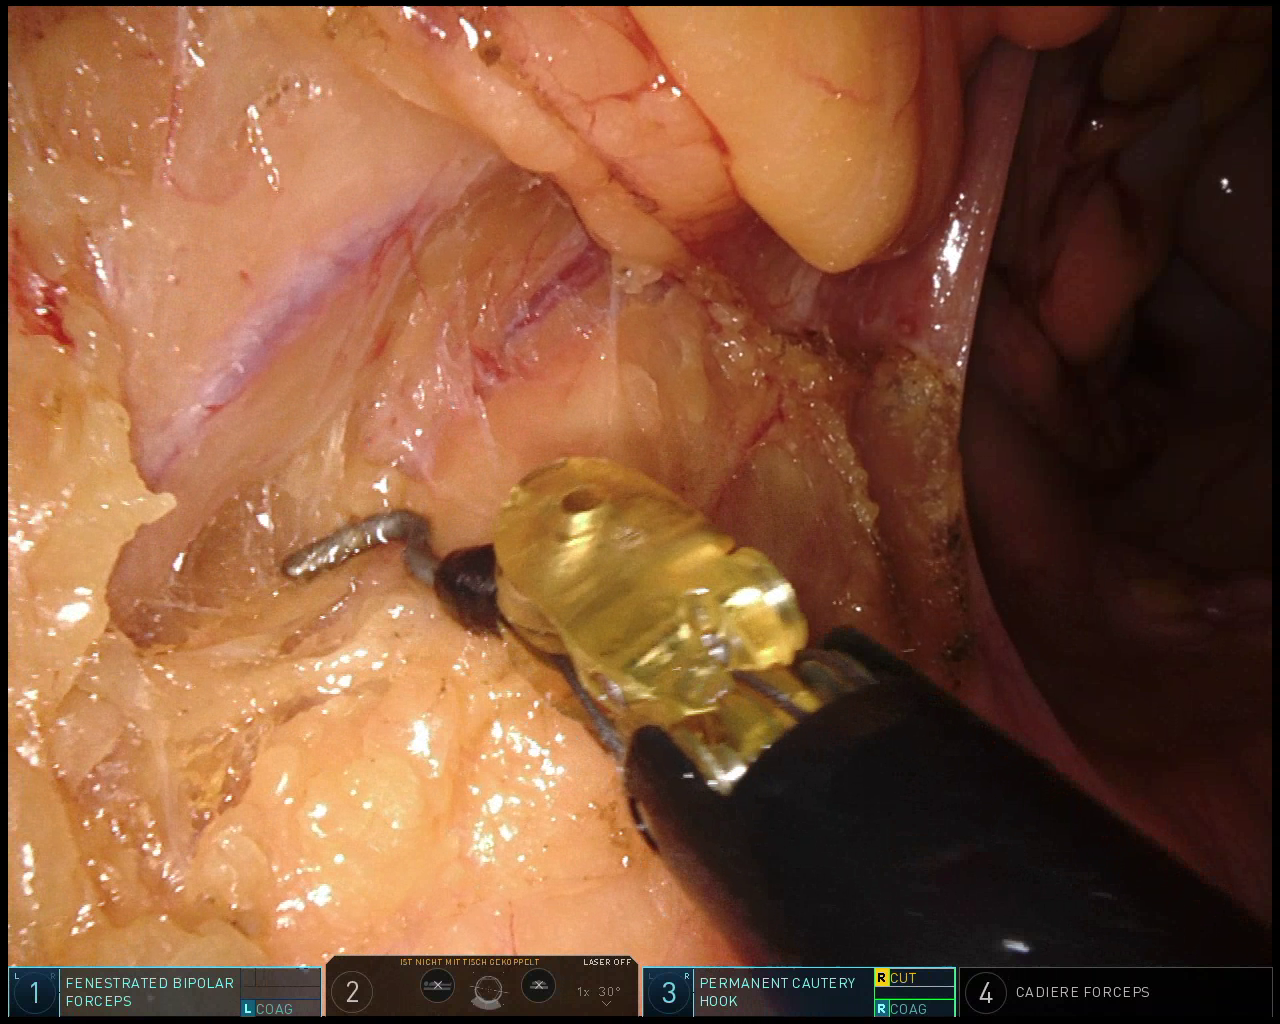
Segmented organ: inferior_mesenteric_artery
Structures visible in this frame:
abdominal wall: no
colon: yes
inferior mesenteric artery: yes
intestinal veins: no
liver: no
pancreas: no
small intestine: no
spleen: no
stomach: no
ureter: no
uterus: no
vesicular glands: no